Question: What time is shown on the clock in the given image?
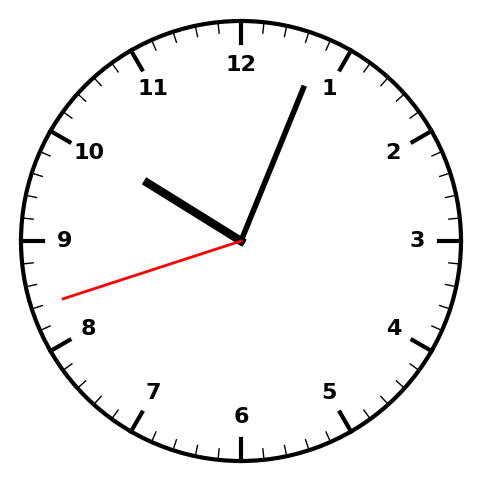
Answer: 10:03:42